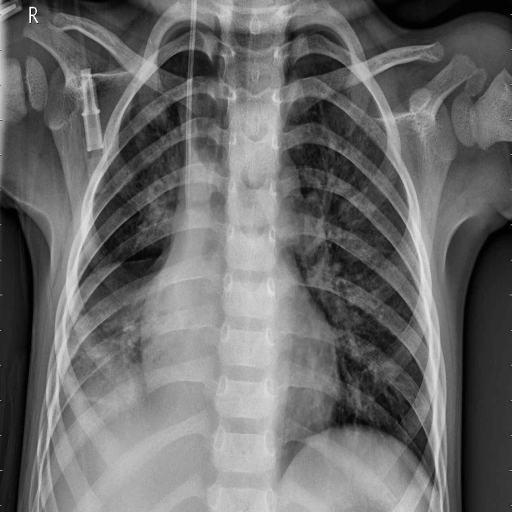
Finding: PNEUMONIA